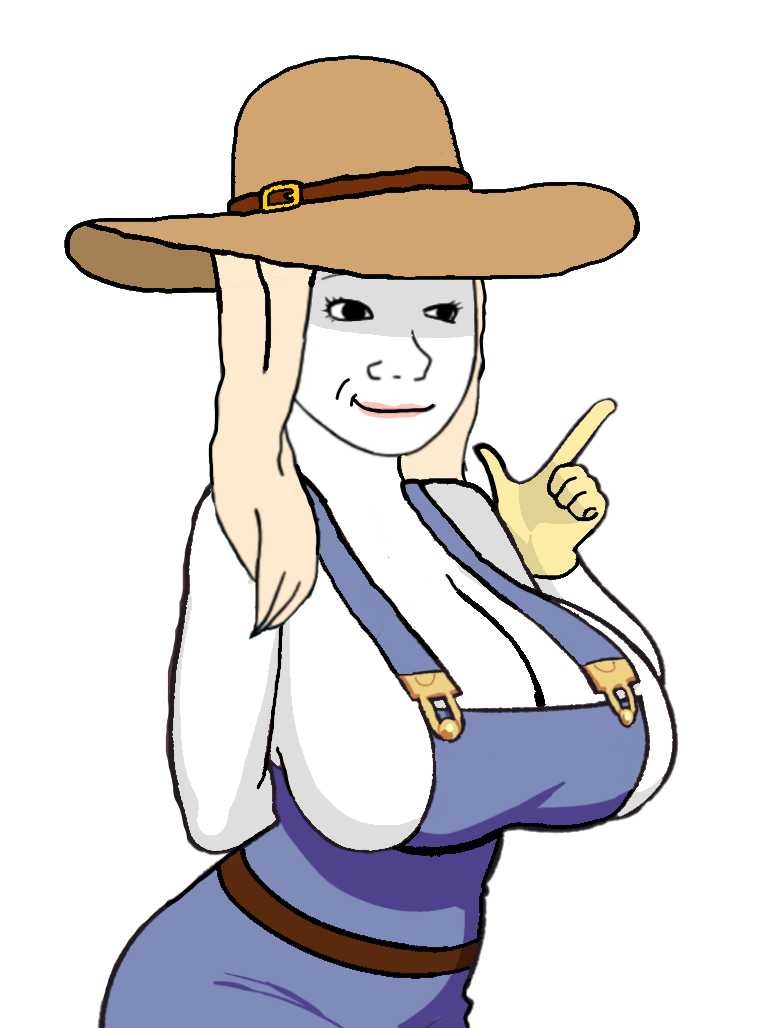
Label: 5_Trad_Wife